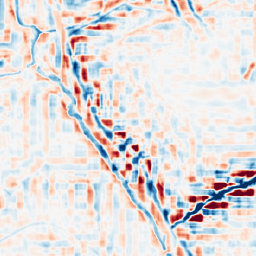
Category: wavelet
Decomposition family: wavelet_reverse_biorthogonal
Decomposition parameters: wavelet: rbio3.5
level: 4
Upsampling method: bilinear
Upsampling parameters: scale: 2
Upsampling scale: 2